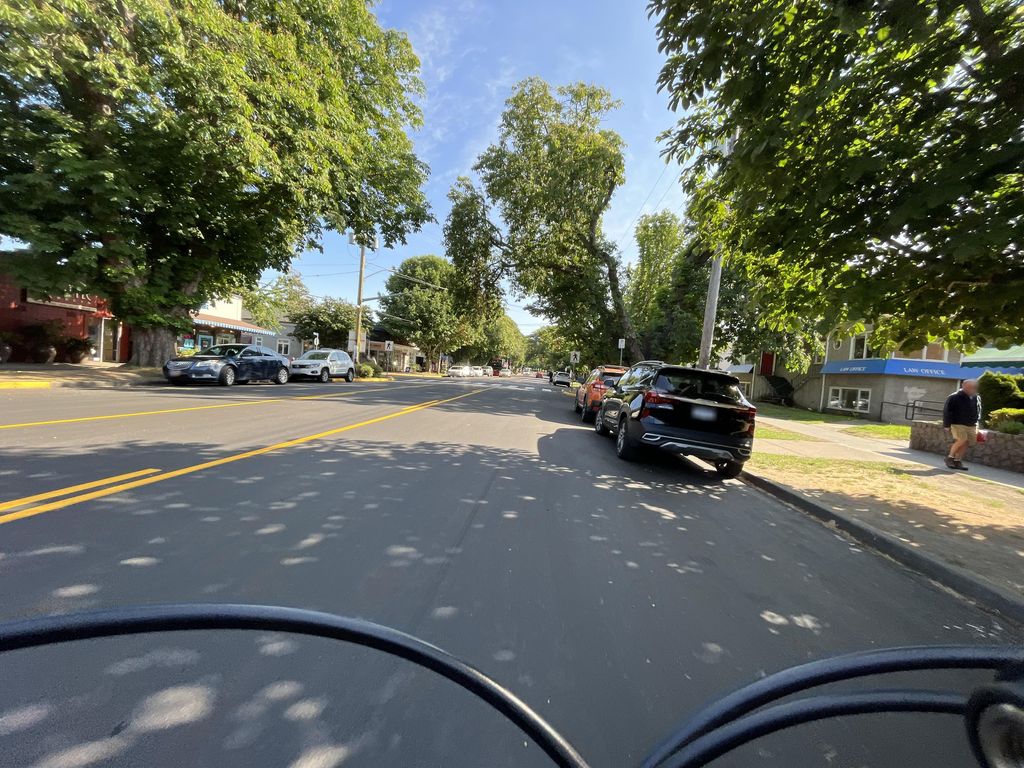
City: victoria